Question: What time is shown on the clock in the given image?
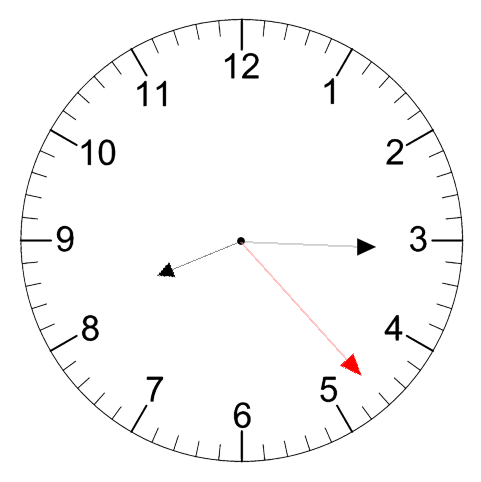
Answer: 08:15:23